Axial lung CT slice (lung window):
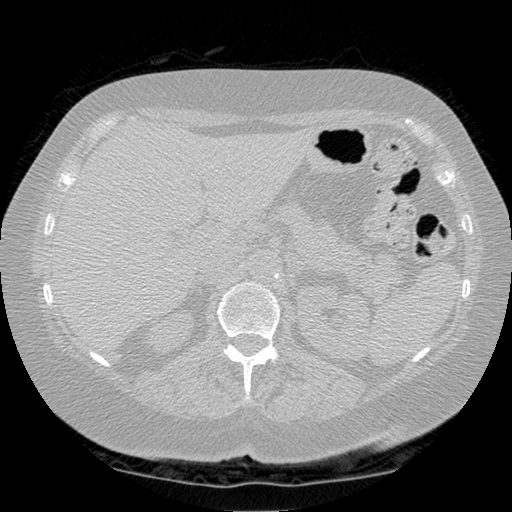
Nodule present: no